Field crop: maize
Growth stage: 2
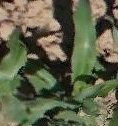
Species: maize